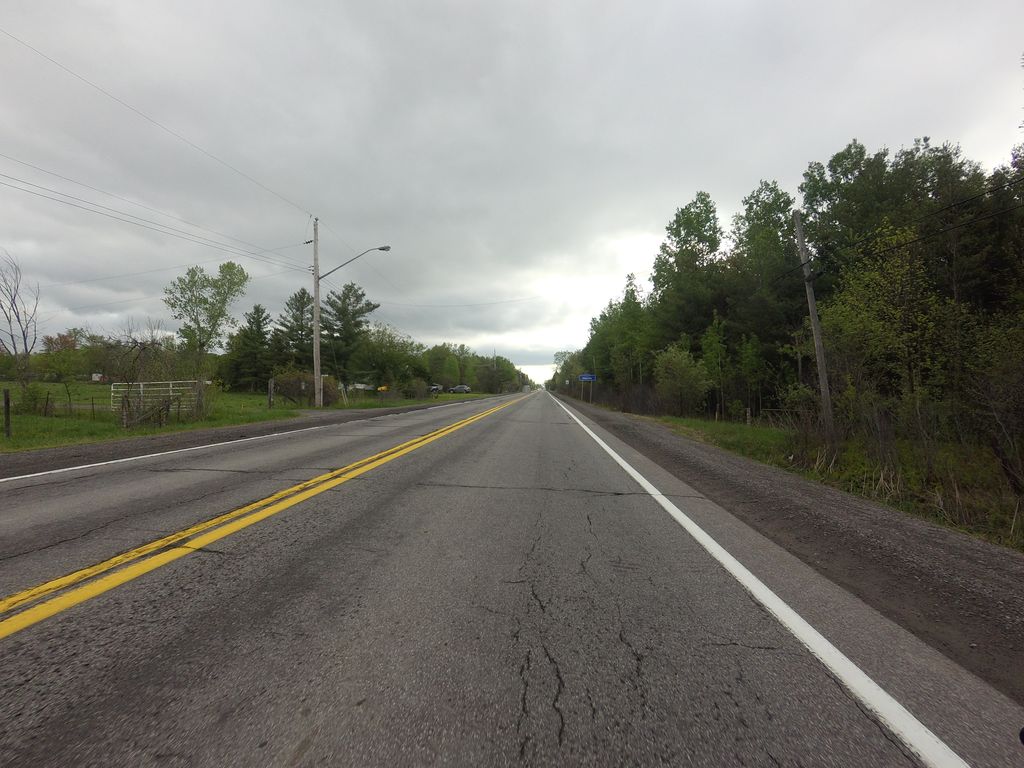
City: ottawa-gatineau